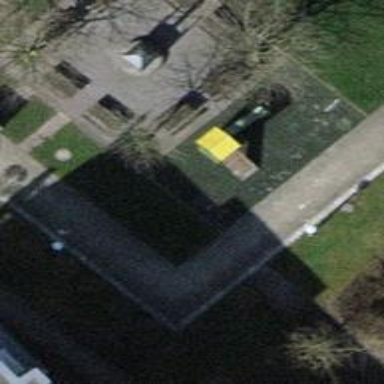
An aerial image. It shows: Playground featuring slide.